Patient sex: F
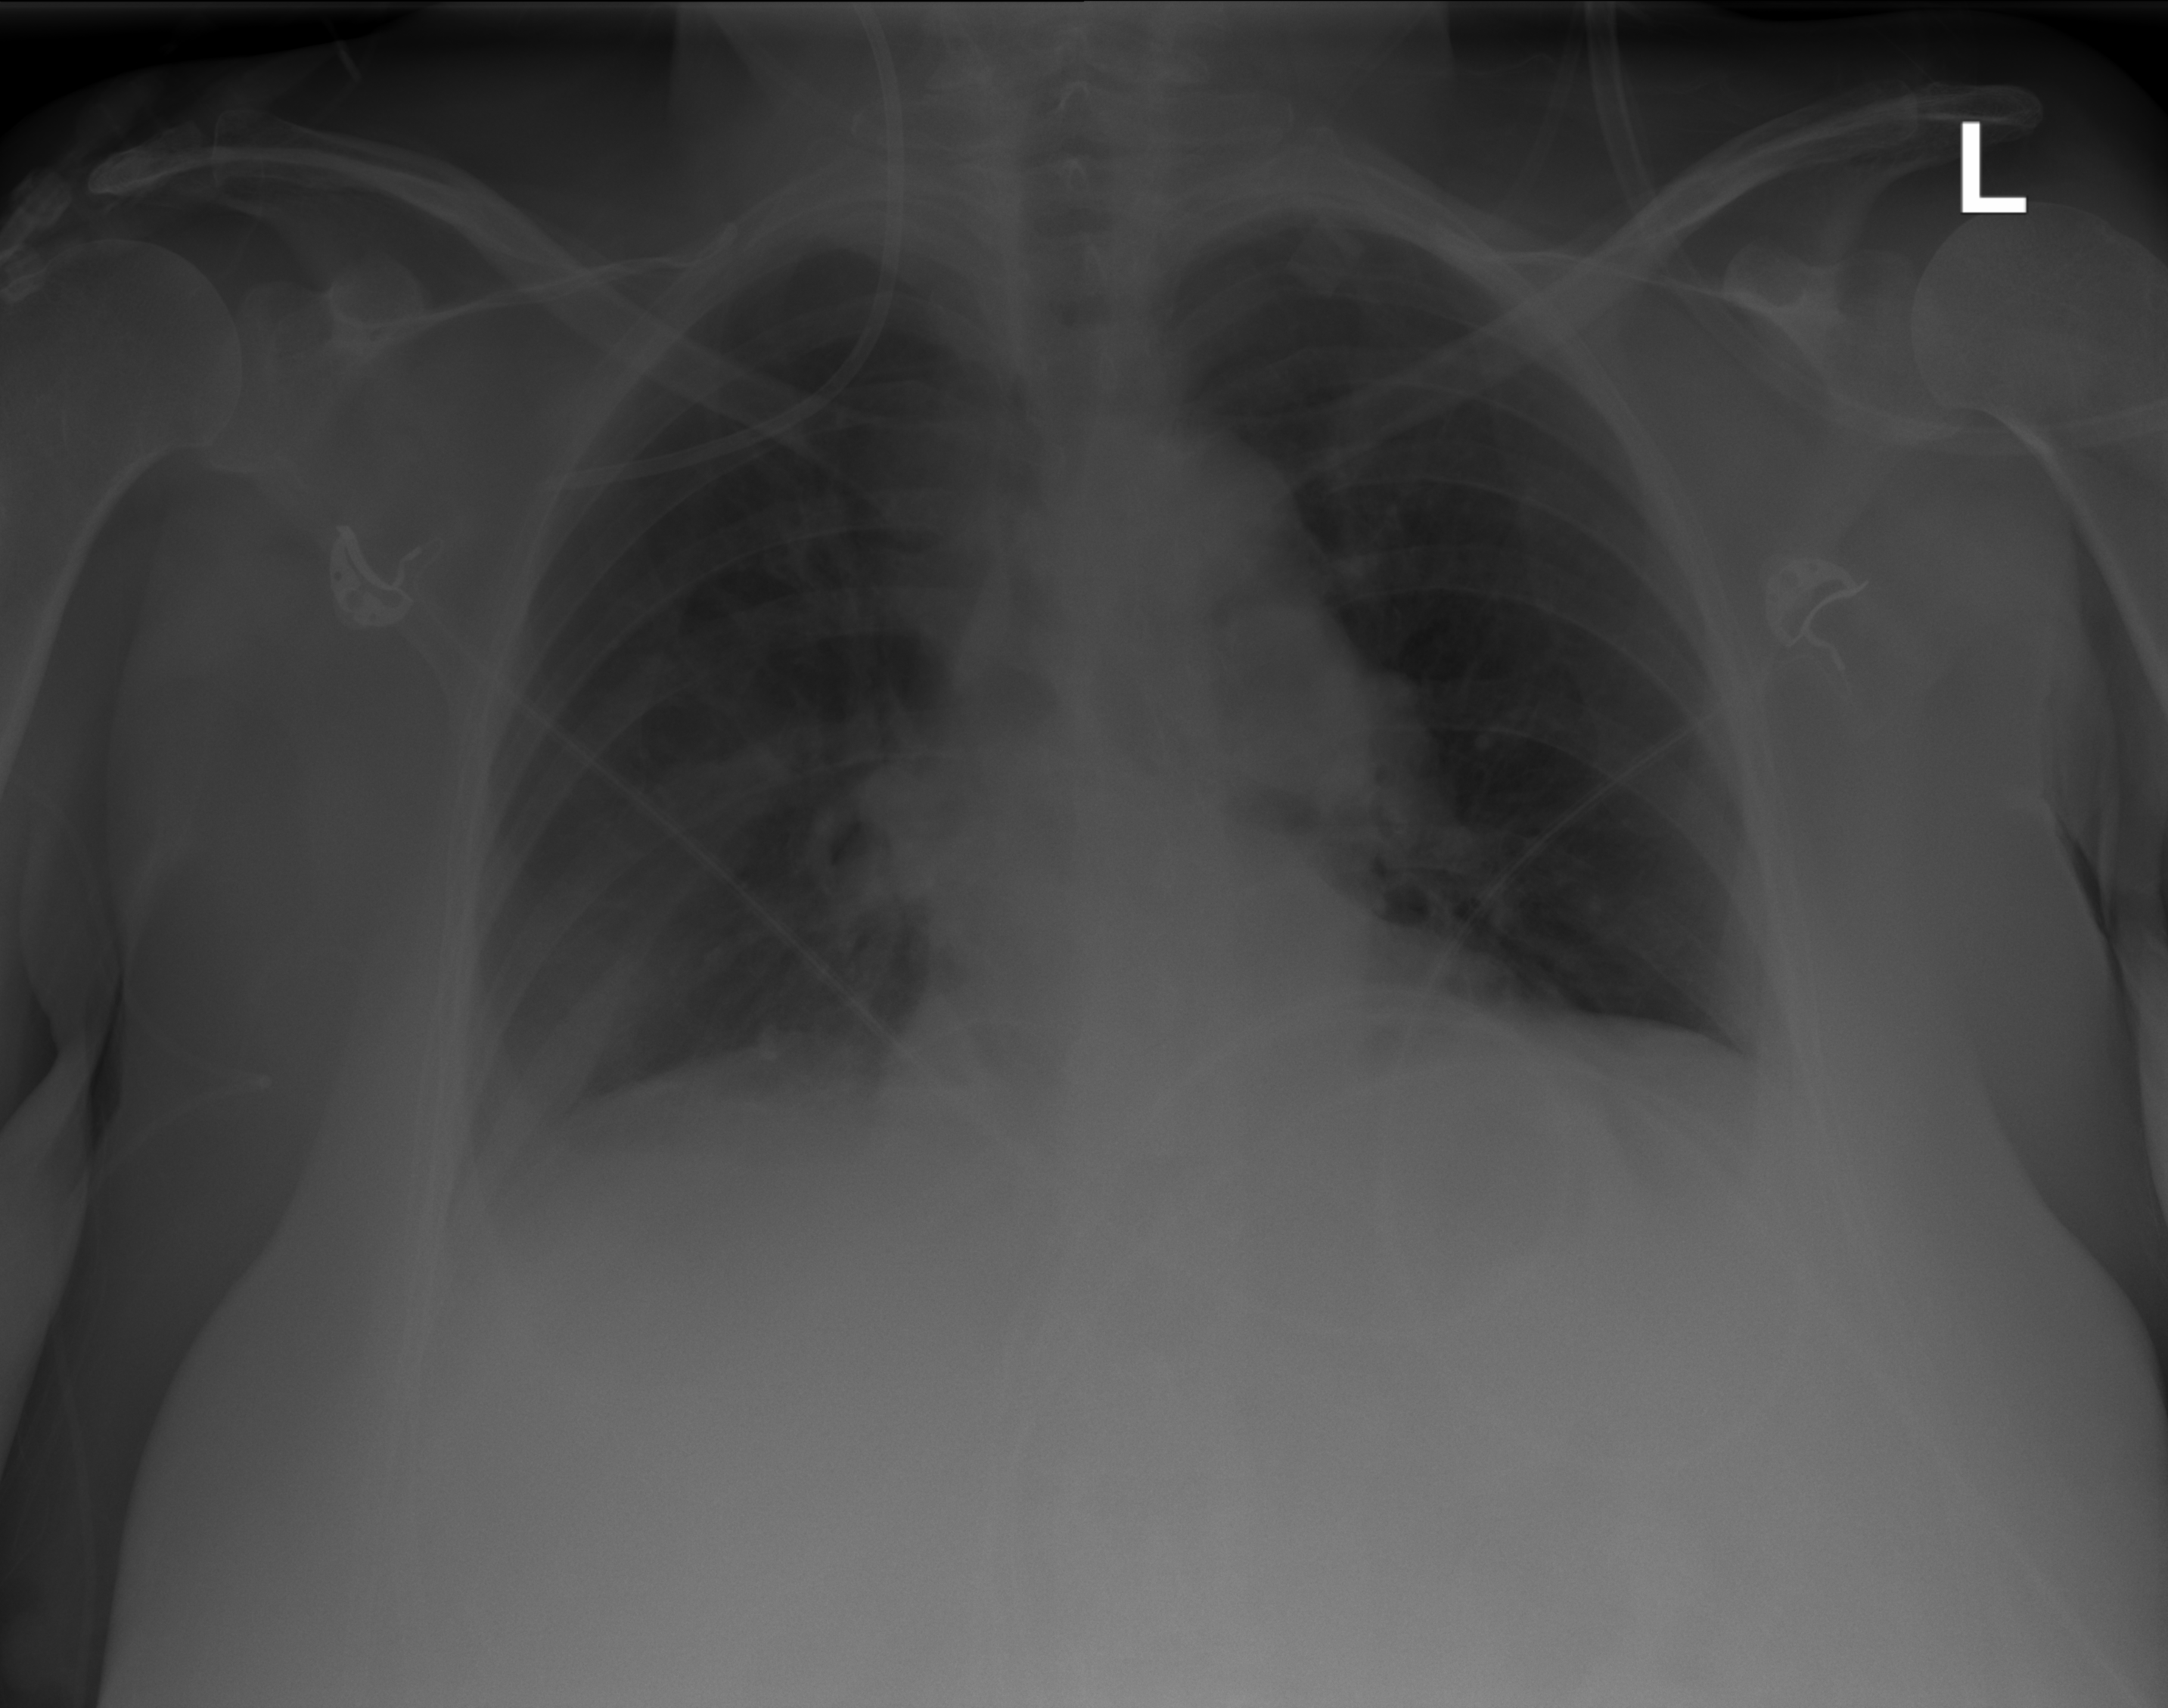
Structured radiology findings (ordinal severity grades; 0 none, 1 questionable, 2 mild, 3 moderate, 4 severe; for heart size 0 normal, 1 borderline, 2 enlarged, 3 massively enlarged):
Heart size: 2
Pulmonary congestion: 0
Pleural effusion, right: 2
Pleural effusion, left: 0
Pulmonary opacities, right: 0
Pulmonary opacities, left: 0
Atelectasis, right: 2
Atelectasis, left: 0